Question: Have been trying to figure this out for a while to no avail. My file structure is as so:

Basically, I am trying to create a function that takes a meetingID and AtendeeID, then looks up the document with the corresponding meetingID and deletes the specified attendee from the attendees array in the doc.
I have been playing around with 'FirebaseFirestore.FieldValue.arrayRemove' but am not sure how to adapt it to my situation properly. Any help would be appreciated
For reference, this is where I am currently at:
'''
const removeAttendee = async (meetingID, attendee) => {
const meetingRef = doc(db, "meetings", meetingID);
await updateDoc(meetingRef, {
"attendees": FirebaseFirestore.FieldValue.arrayRemove({"attendees": attendee});
})
}
'''
Error:
'''
./firebase.js
Error:
x Expected ',', got ';'
,----
224 | "attendees": FirebaseFirestore.FieldValue.arrayRemove({"attendees": attendee});
: ^
'----
Caused by:
0: failed to process input file
1: Syntax Error
'''
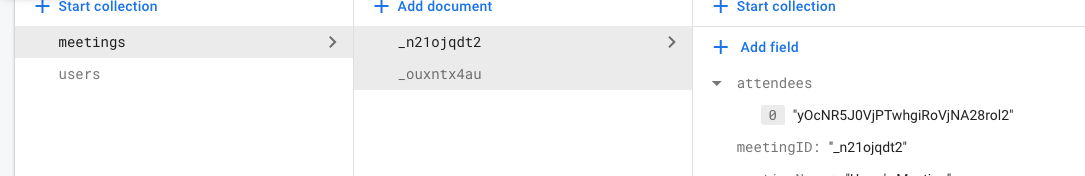
Answer: The code is good, it's just a typo, as the error message suggests, you used a semi-colon in your update object, simply remove it and the code will work just fine!
'''
await updateDoc(meetingRef, {
"attendees": FirebaseFirestore.FieldValue.arrayRemove({"attendees": attendee}) // here, remove the ';' optionally you can add a coma instead
})
'''
Welcome to SO and happy coding.